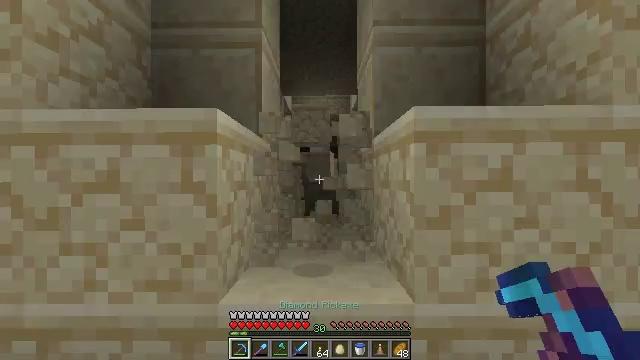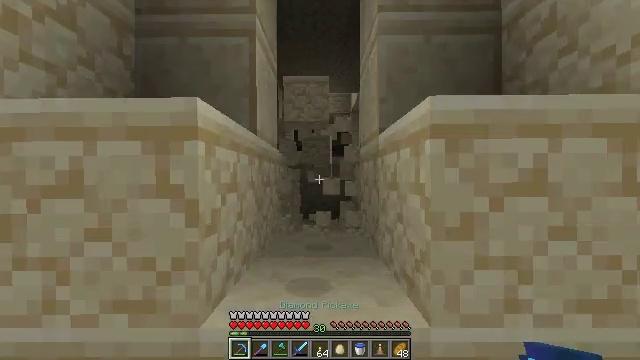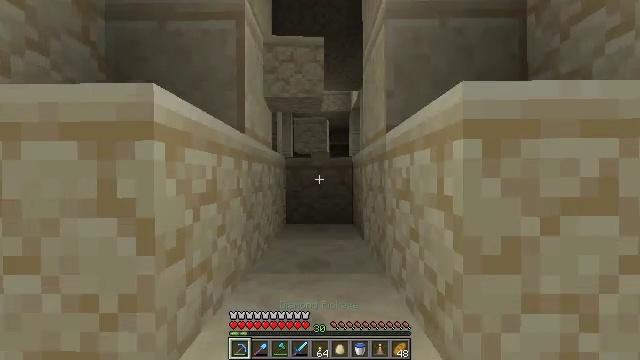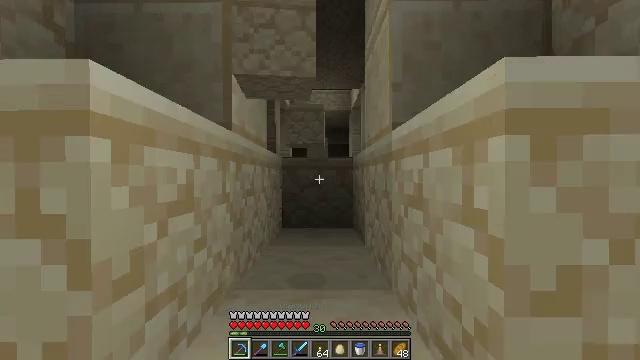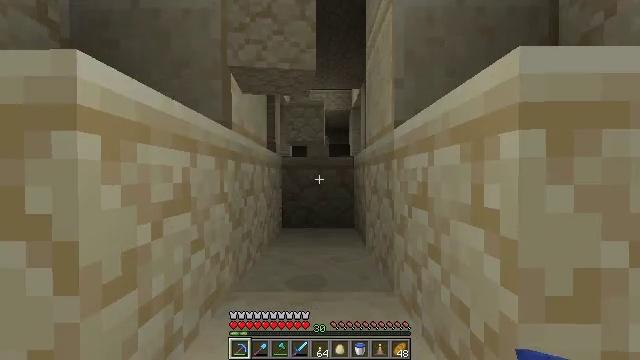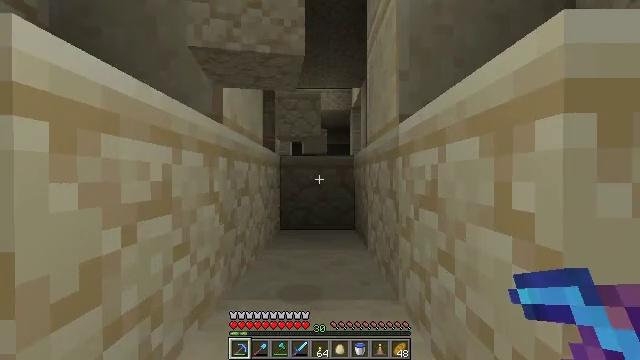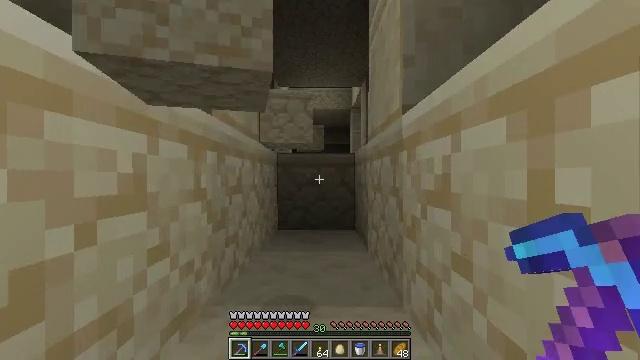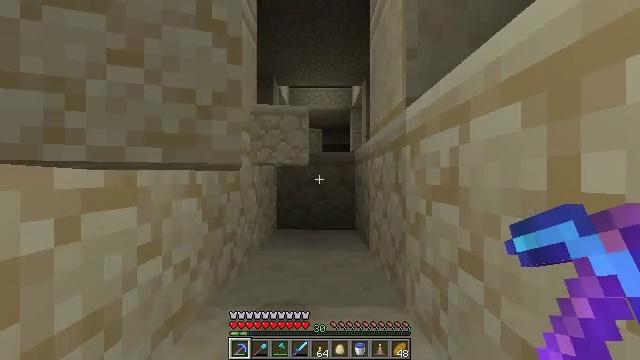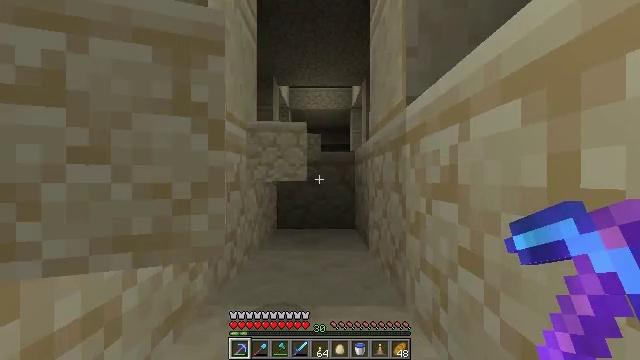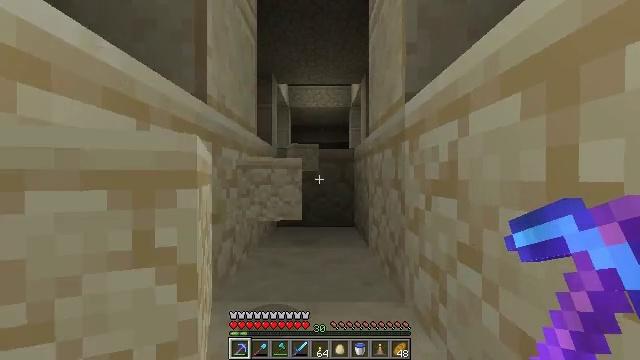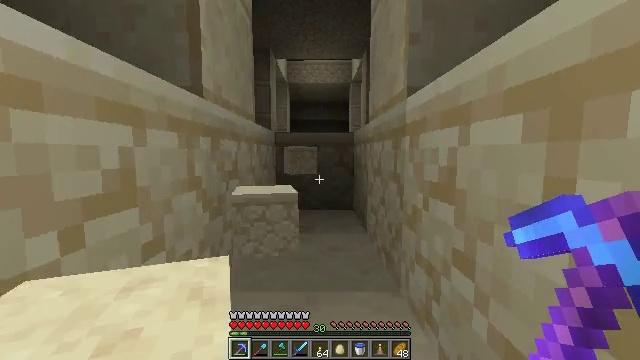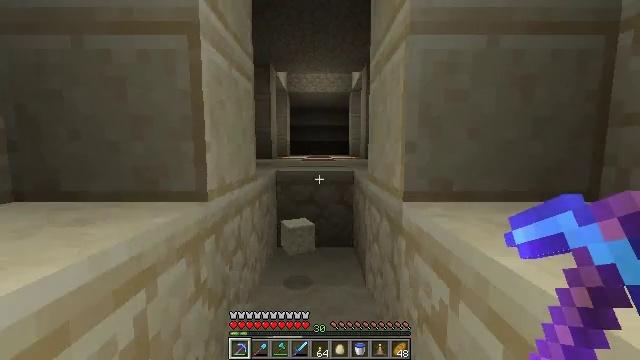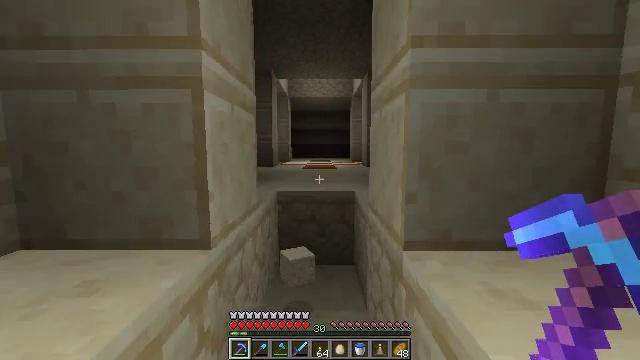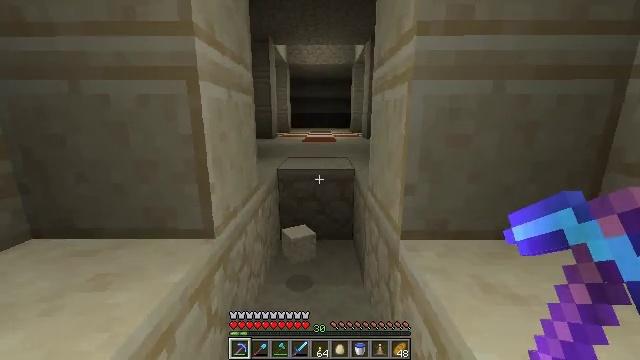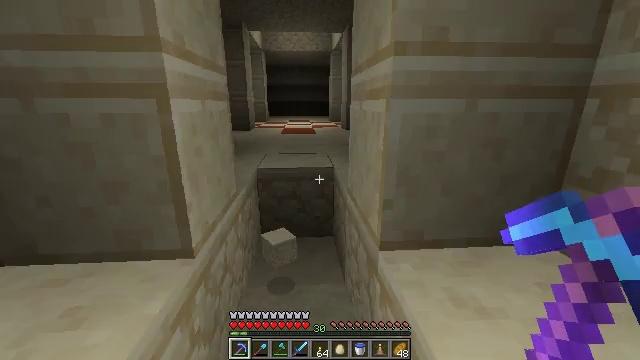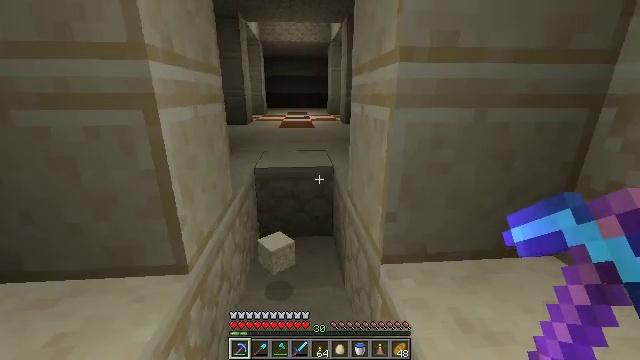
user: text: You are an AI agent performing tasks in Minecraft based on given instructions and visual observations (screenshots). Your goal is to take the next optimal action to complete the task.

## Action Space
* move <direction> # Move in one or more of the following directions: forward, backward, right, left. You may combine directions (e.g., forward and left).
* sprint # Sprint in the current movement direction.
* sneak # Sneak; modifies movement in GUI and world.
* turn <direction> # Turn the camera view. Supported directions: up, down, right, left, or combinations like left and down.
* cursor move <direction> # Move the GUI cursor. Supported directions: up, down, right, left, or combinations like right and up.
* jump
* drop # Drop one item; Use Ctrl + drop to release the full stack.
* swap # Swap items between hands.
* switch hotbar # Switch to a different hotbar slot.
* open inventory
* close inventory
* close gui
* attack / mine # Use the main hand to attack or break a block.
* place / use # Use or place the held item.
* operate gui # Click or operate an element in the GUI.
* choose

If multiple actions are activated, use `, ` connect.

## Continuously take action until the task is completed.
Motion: motion action
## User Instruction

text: Mine the orange terracotta block.
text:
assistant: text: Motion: move forward
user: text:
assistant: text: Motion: move forward
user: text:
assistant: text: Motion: move forward
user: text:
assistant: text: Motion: no_op
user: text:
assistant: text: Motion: no_op
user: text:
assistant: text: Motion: move forward
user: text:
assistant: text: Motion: move forward
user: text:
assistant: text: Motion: move forward
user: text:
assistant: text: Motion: move forward
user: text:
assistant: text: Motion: move forward, turn down, jump
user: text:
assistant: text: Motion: move forward, jump
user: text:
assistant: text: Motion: move forward, jump
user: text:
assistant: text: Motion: move forward, turn down, jump
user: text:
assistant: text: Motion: move forward, turn right and down
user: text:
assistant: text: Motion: move forward, turn down
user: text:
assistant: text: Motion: move forward, turn down
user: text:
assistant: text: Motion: move forward
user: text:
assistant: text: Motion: move forward, turn left
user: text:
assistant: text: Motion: move forward, turn down
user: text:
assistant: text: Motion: move forward
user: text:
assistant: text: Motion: move forward
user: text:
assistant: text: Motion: move forward
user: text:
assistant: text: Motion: move forward
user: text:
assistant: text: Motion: move forward
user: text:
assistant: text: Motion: move forward, turn up
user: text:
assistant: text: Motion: move forward
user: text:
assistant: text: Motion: move forward
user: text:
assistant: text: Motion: move forward
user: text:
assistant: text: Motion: move forward
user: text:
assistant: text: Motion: move forward